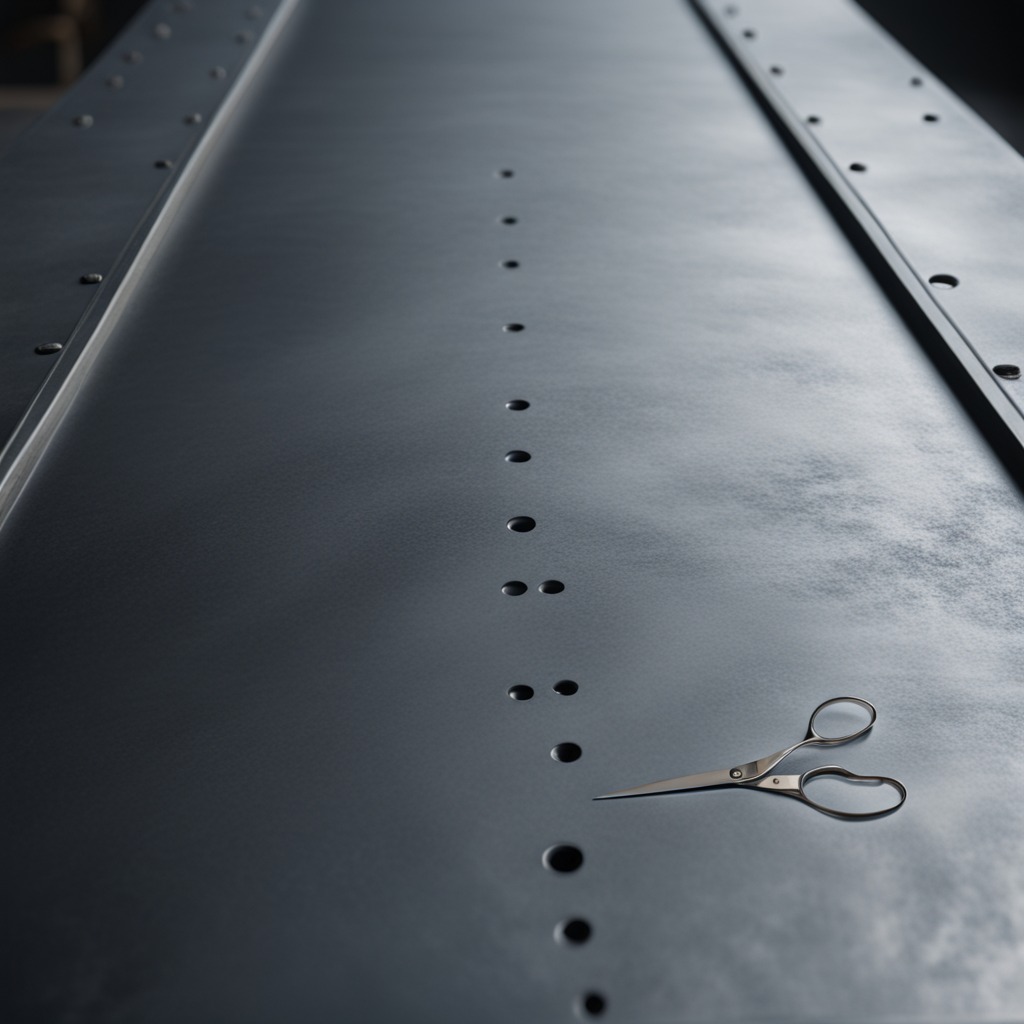
A scissor is lying on the cold steel table in a mining workshop.